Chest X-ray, PA view. Patient: 45 years old, sex F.
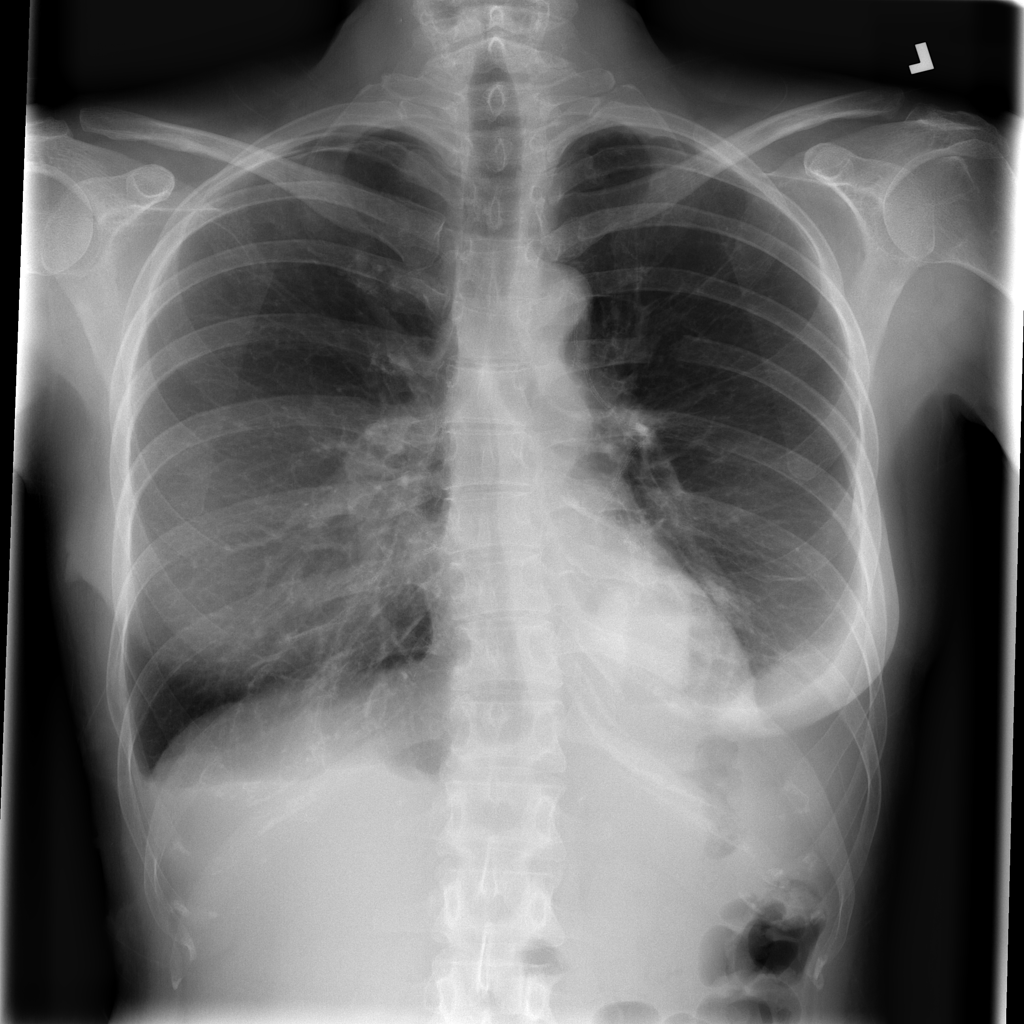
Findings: Effusion